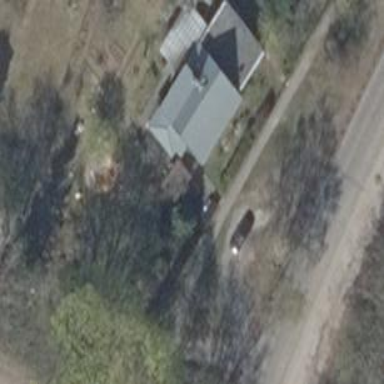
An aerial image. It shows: Detached building with gabled roof.